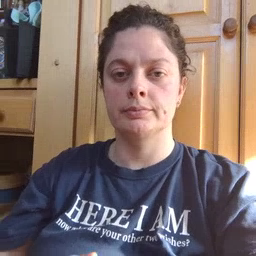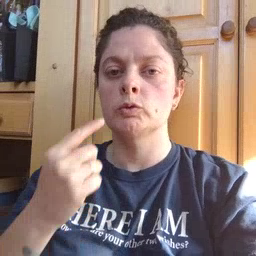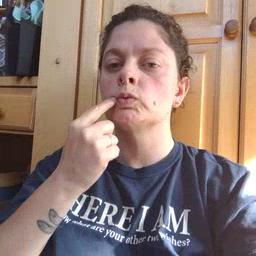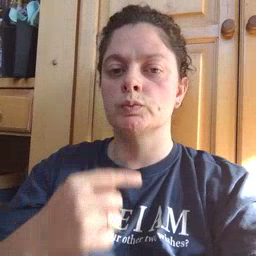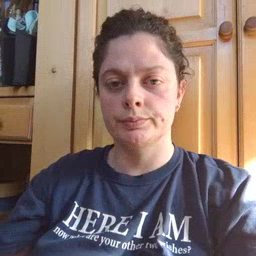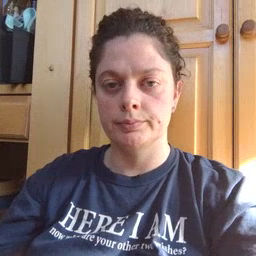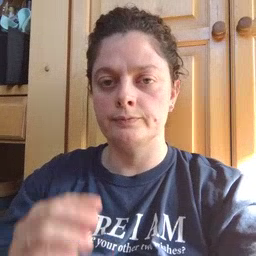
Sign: tooth